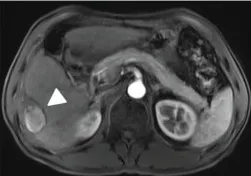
Radiological response evaluation of the liver during the clinical course. (E) Complete response (CR) was confirmed by contrast-enhanced MRI, which showed no active lesions in the liver (white arrowhead) after RFA and four cycles of tislelizumab treatment.
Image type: radiology (mri)